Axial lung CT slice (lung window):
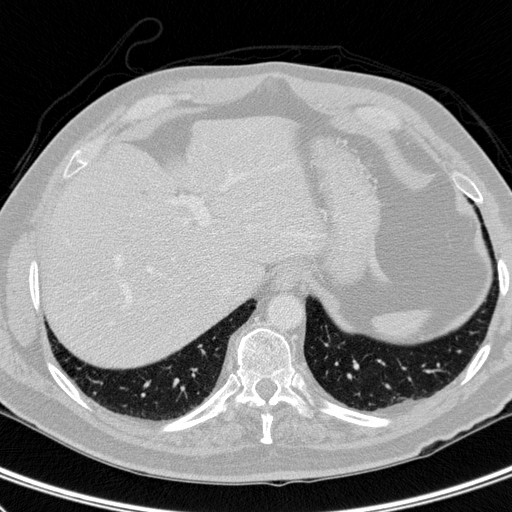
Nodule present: no